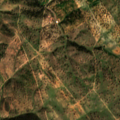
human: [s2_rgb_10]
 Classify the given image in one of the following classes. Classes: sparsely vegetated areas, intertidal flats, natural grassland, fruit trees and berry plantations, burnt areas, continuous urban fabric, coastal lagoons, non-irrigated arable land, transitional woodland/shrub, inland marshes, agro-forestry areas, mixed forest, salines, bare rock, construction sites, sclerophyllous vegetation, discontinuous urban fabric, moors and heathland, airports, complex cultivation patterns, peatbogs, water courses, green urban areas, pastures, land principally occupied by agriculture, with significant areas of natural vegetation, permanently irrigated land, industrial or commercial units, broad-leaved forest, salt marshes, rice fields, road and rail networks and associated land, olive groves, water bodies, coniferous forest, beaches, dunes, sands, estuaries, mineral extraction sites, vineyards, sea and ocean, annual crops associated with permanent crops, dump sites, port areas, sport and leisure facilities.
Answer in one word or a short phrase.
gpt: agro-forestry areas, transitional woodland/shrub